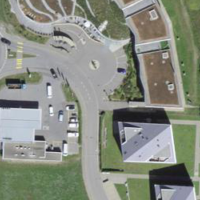
EUNIS habitat code: 55
Species observed at this site:
Rubus saxatilis